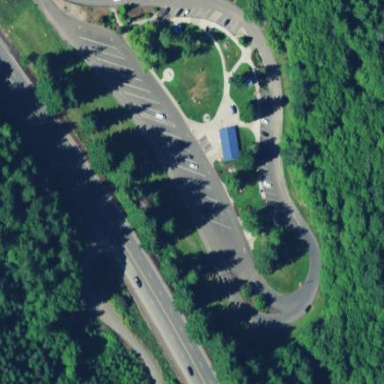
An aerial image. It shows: Rest area along the road.